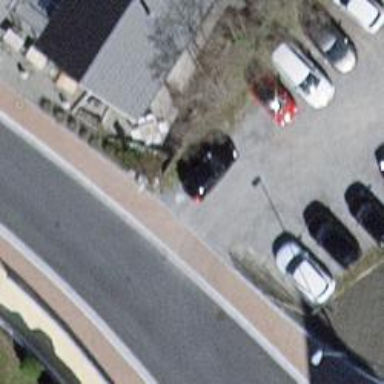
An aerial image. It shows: Sidewalk.